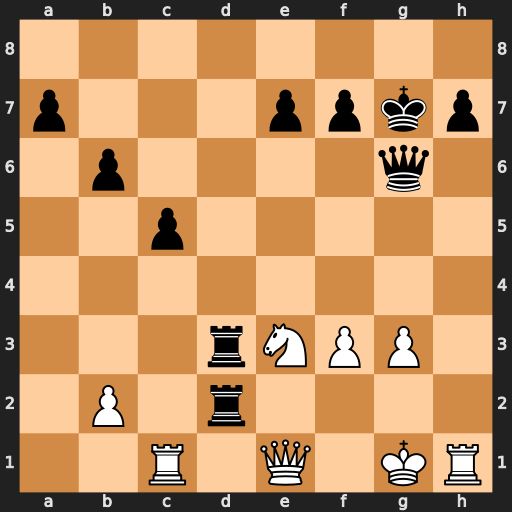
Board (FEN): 8/p3ppkp/1p4q1/2p5/8/3rNPP1/1P1r4/2R1Q1KR
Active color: w
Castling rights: -
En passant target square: -
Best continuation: Nc4 Rxf3 Nxd2